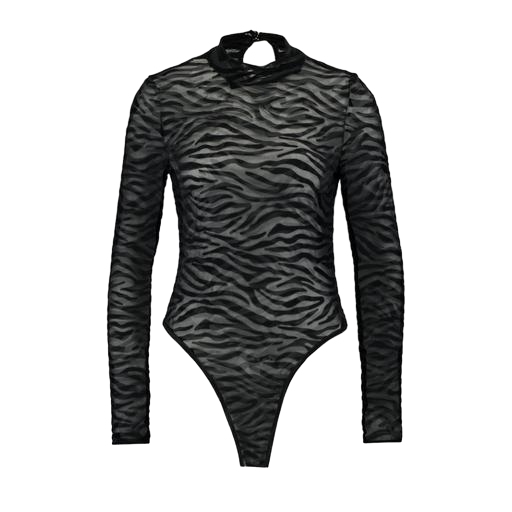
bomber black zebra, black mira cape-effect bodysuit, black petite printed mock-neck top only macy, white background